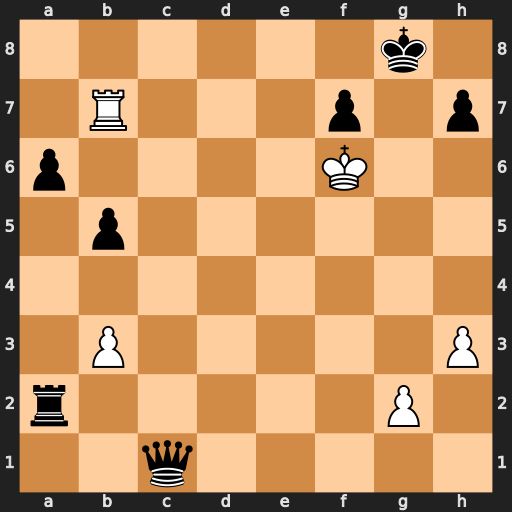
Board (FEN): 6k1/1R3p1p/p4K2/1p6/8/1P5P/r5P1/2q5
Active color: w
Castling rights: -
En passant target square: -
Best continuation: Rb8+ Qc8 Rxc8#